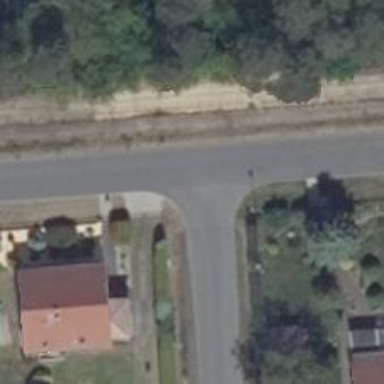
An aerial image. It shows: Residential road with asphalt surface.